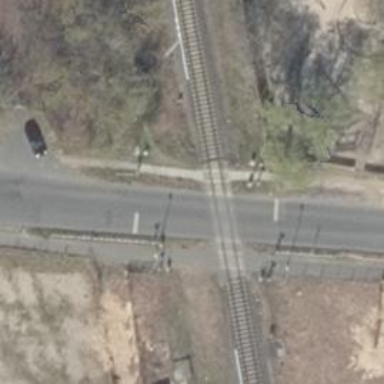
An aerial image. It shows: Bridge with electrified contact line.